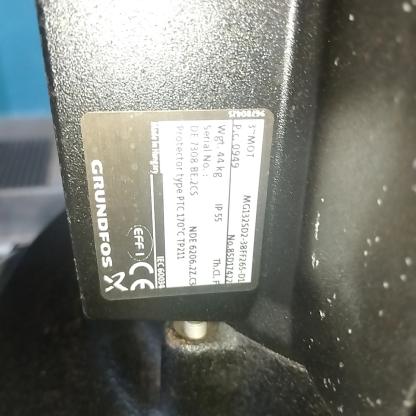
Klasa: tabliczka-znamionowa